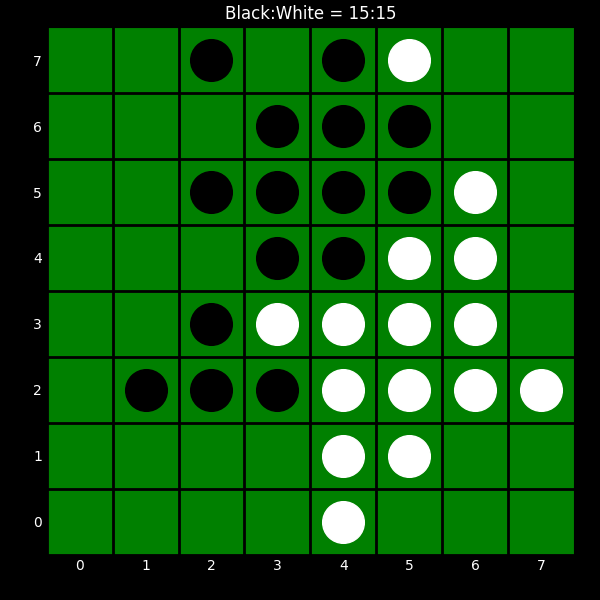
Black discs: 15
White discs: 15